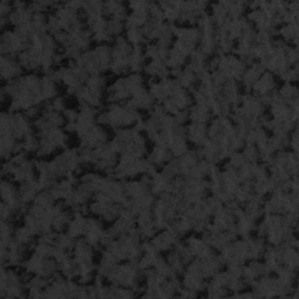
Label: frost